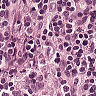
Metastatic tissue present: no